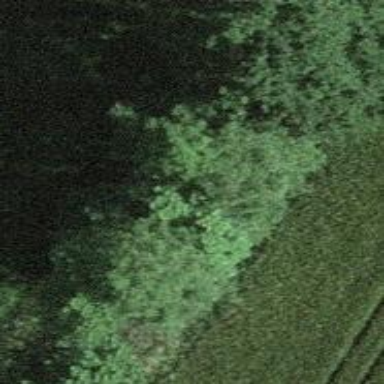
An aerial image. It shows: Single tag "natural: tree."